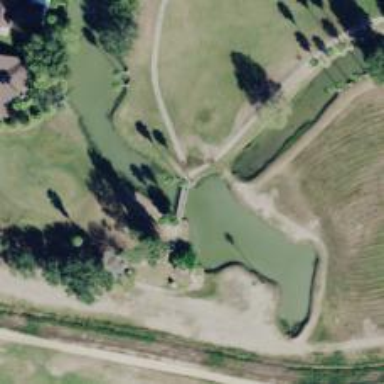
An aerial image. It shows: Service road that includes bridge over golf cart path.